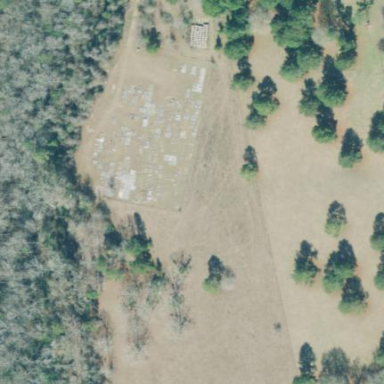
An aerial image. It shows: Cemetery.